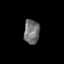
Tissue: skin
Cell type: Epithelial cells
Senescence score: 0.9064
Nuclear area (px): 371
Mean DAPI intensity: 112.987